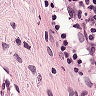
Metastatic tissue present: no